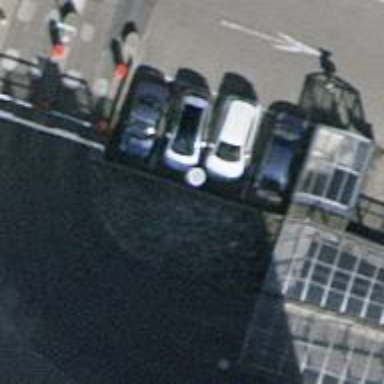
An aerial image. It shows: Parking aisle road that goes through tunnel.